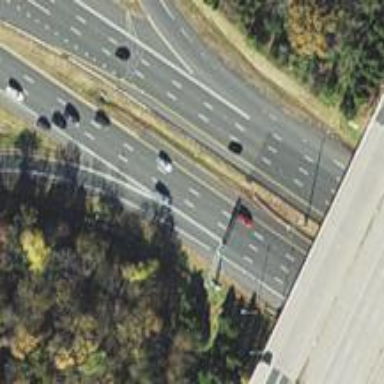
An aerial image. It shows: Expressway with asphalt surface categorized as trunk highway.